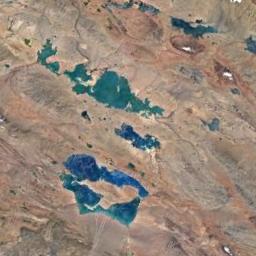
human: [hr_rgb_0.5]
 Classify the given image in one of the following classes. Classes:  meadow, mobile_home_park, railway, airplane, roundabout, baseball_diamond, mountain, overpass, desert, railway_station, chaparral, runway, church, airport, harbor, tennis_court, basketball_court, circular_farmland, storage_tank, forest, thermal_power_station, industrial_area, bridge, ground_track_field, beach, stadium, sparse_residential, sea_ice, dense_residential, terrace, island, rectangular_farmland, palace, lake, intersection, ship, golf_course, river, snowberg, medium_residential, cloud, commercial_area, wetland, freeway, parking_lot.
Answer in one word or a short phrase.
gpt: lake